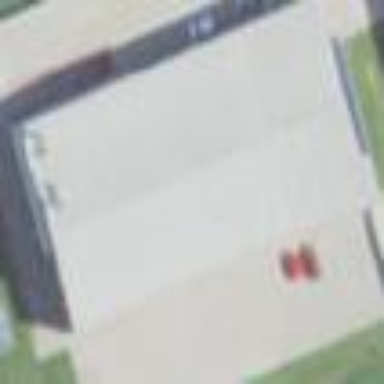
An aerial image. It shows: Building housing car repair shop.